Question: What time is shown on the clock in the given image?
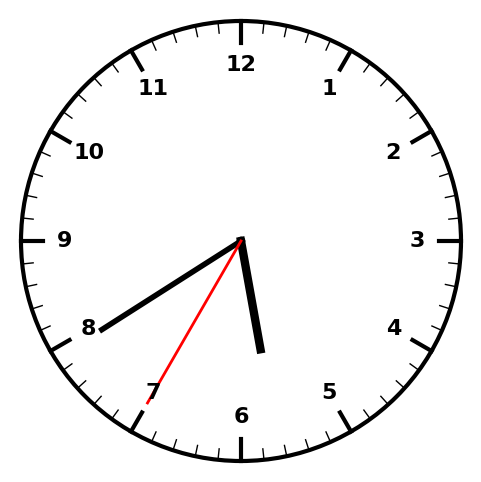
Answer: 05:39:35